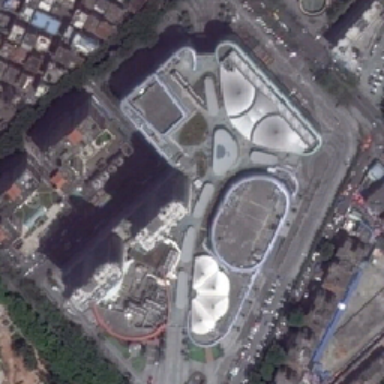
There are oval fields on the road .